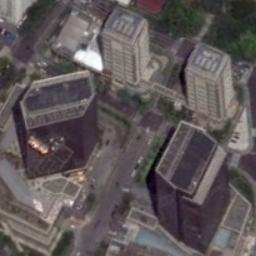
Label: commercial_area